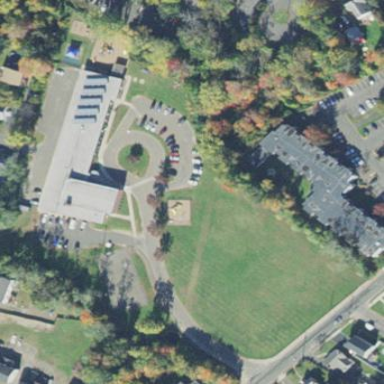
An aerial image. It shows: School.